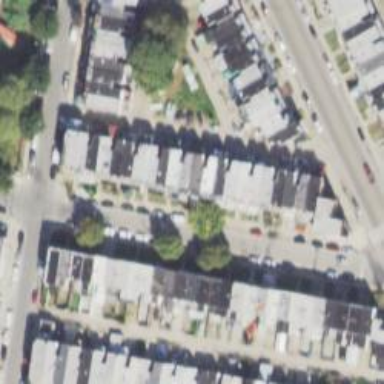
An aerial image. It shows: Alley classified as service road.